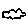
Label: cloud